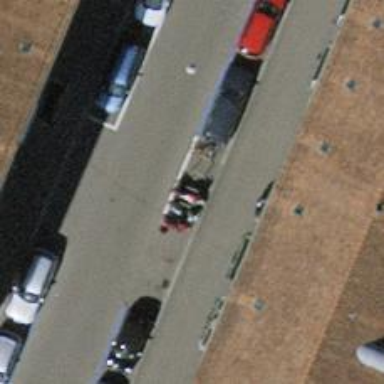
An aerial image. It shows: Motorcycle parking facility.